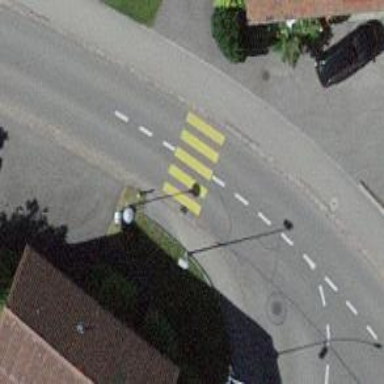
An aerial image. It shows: Marked crossing on the road.